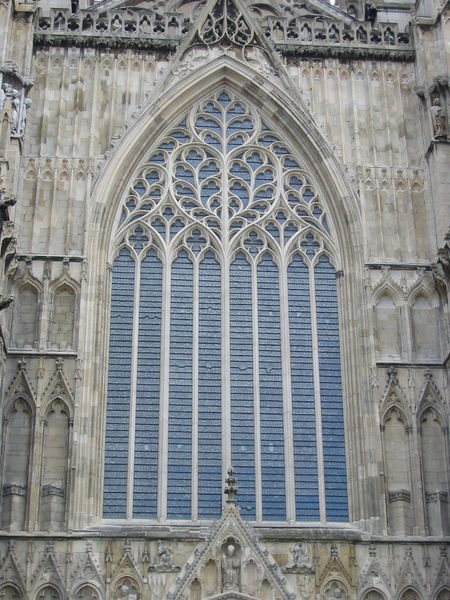
Titel: York Münster
Standort: York (EU - GB)
Schlagwörter: blau, blätter, weiß, fenster, frankreich, glas, säule, gebäude, ornament, wand, architektur, barock, spitze, stein, kirche, figur, gotik, renaissance, ranken, relief, bogen, fassade, giebel, pilaster, figuren, spitz, hoch, bögen, kreuz, religion, türmchen, dom, gross, beten, kathedrale, sims, gesims, sandstein, gotisch, spitzbogen, christlich, gothik, dreieckig, sakral, maßwerk, fialen, barrock, gotteshaus, kirchenfenster, fiale, blai, gothic, #fenster, viererpass, regensurg, archjitektur, sakralität